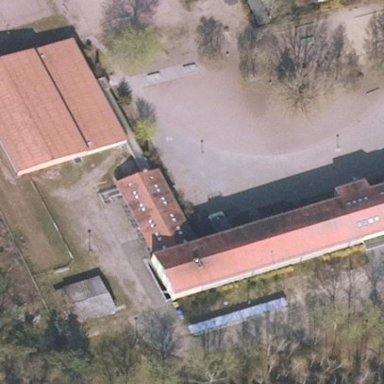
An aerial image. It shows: School.